Question: I have this scenario that I can't figure out:
Inside table 'wp_comment' I need to list all 'user_id' (not duplicate) with 'comment_type=complete'.
I tried this:
'''
$results = $GLOBALS['wpdb']->get_results( "SELECT * FROM wp_comments WHERE comment_type='sensei_course_status' AND comment_approved='complete'", ARRAY_A );
$corsisti = $results[user_id];
// I need to print only ids to put this array in
get_users( include=> '$corsisti' )
'''
The database screenshot:

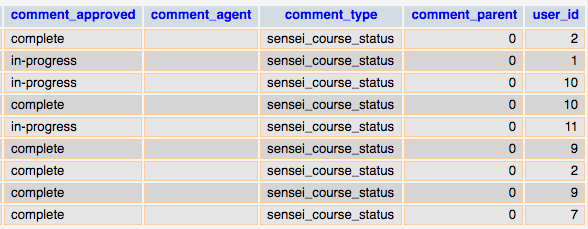
Answer: You can use the <URL> method to retrieve an array with values from a single column:
'''
$corsisti = $GLOBALS['wpdb']->get_col( "SELECT 'user_id' FROM wp_comments WHERE comment_type='sensei_course_status' AND comment_approved='complete'");
'''
Then simply use the result in 'get_users' (you do not need the quotes):
'''
$users = get_users( include=> $corsisti );
'''